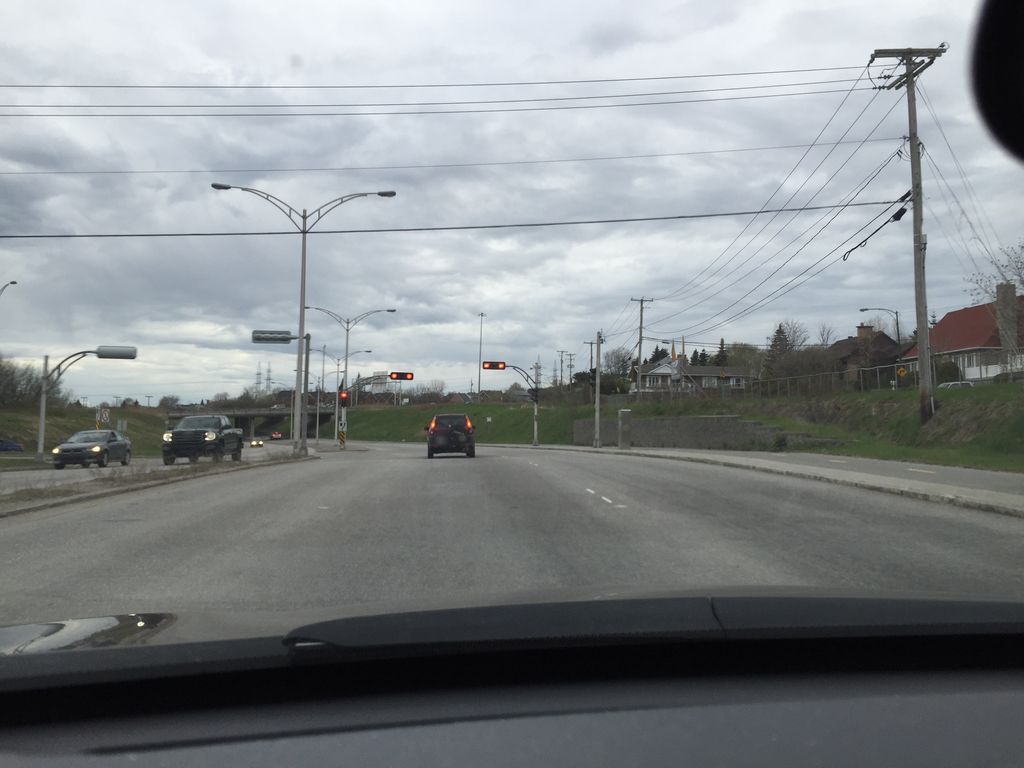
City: quebec_city